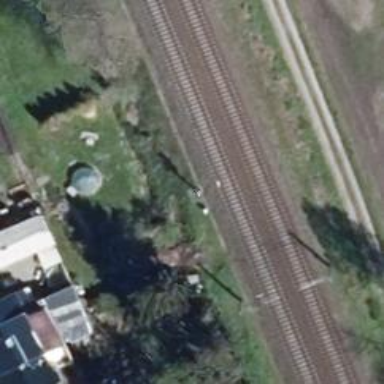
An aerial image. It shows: Railway signal.